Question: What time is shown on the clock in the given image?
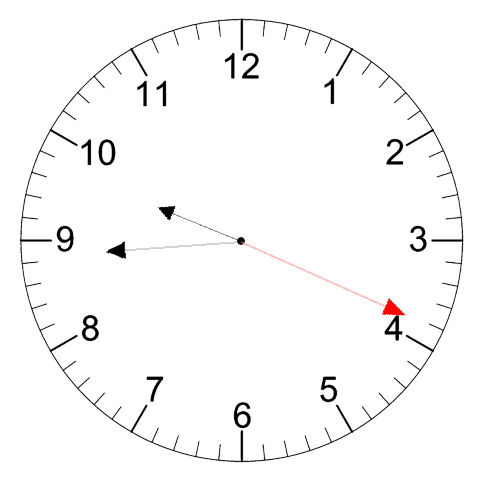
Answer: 09:44:19